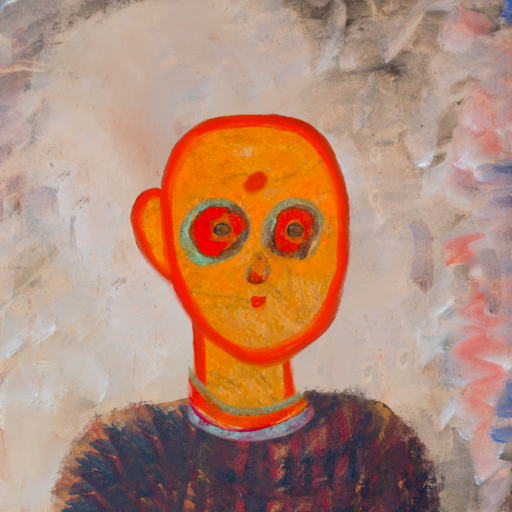
Background: Roy_Bahadur, Head And Neck Front: Sisters, Face Front: Sisters, Bust: In_The_Sun, Hair Front: Blank, Head Accessory: Blank, Second Necklace: Blank, Necklace: Sisters, Baby: Blank